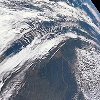
Label: cloud